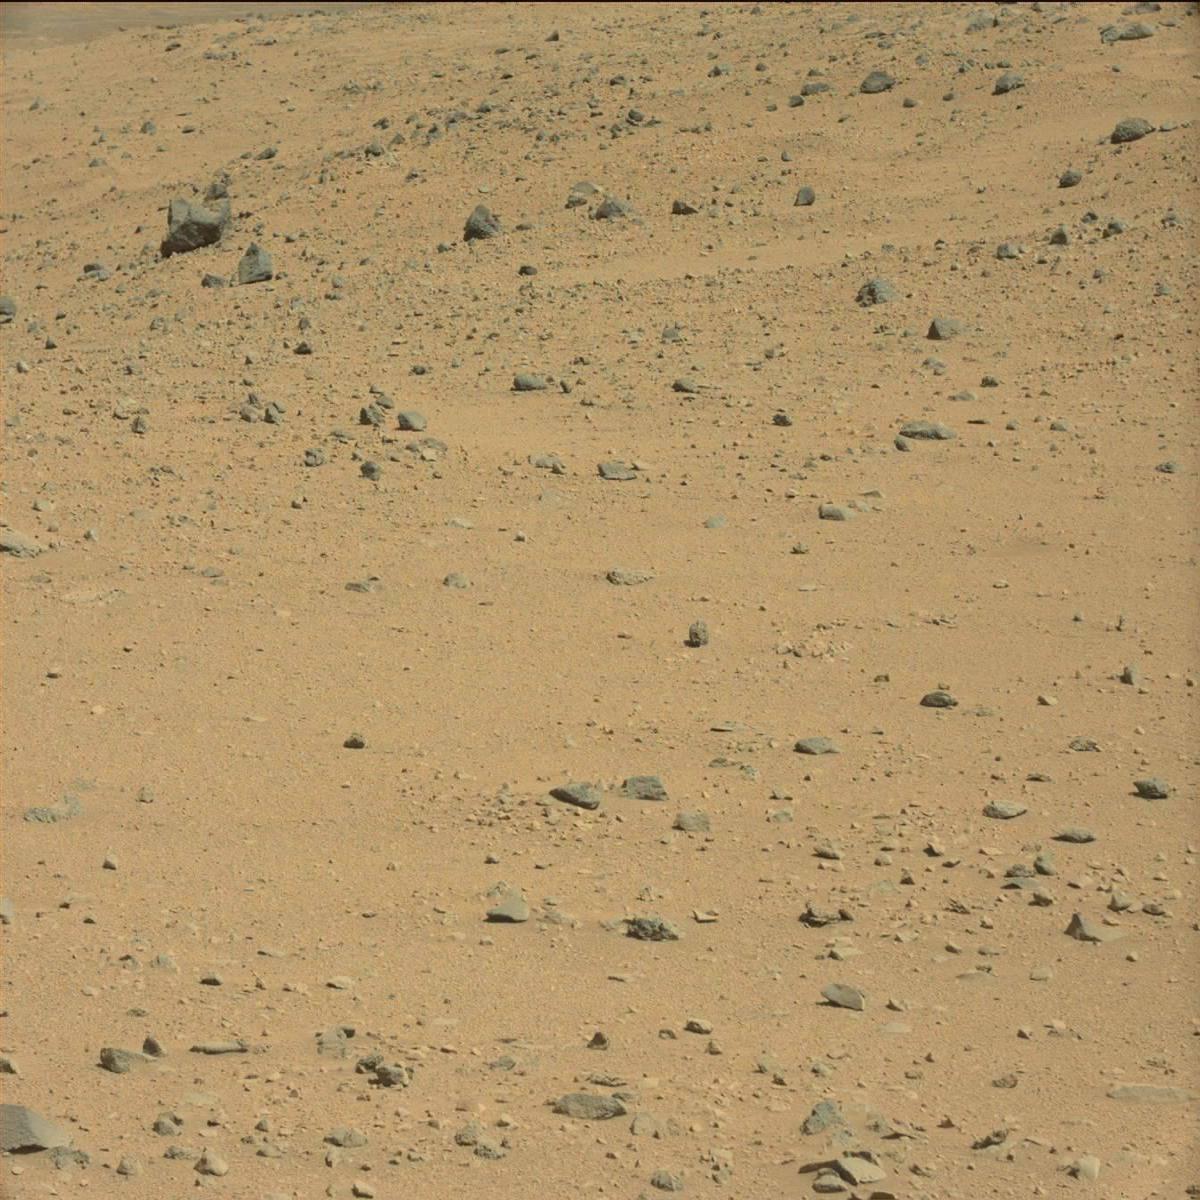
Terrain classes present: Bedrock, Ridge, Rock, Sand / Soil